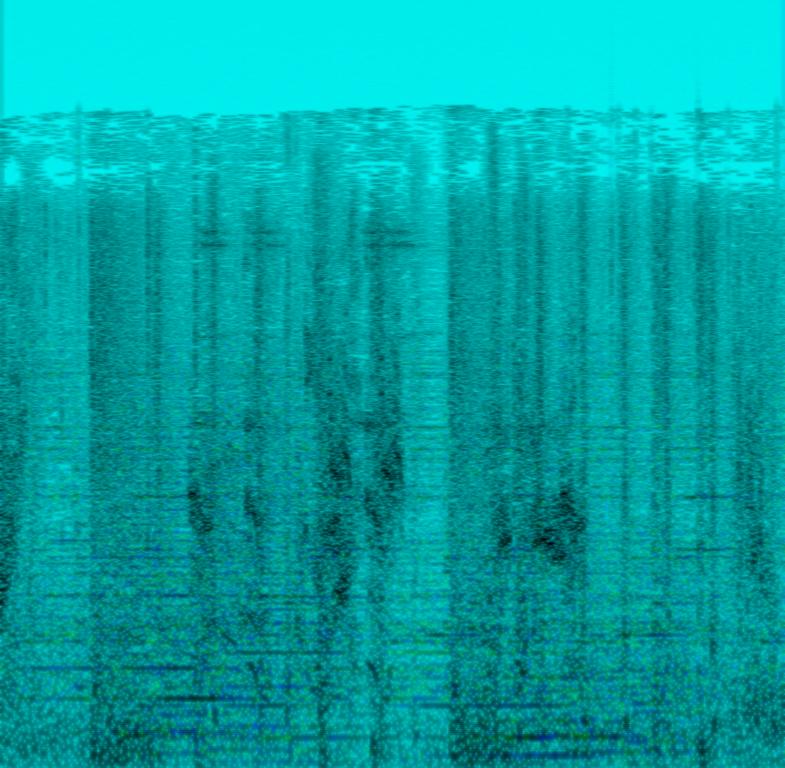
The excerpt features fighting sounds in the foreground, even fire sounds. In the background a tense music is being played by horns and accompanied by strings. It sounds as if the audio recording is of someone playing a game.